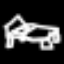
Label: bed